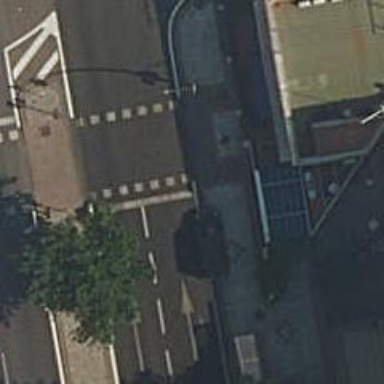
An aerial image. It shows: Bus stop with sheltered platform for public transport.